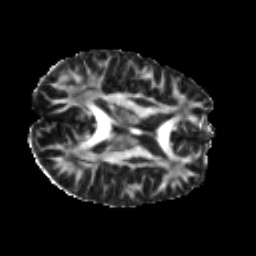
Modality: FA
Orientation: axial
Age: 24
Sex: male
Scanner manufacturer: ge
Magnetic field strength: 3 T
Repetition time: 7.8 s
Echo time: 0.0606 s